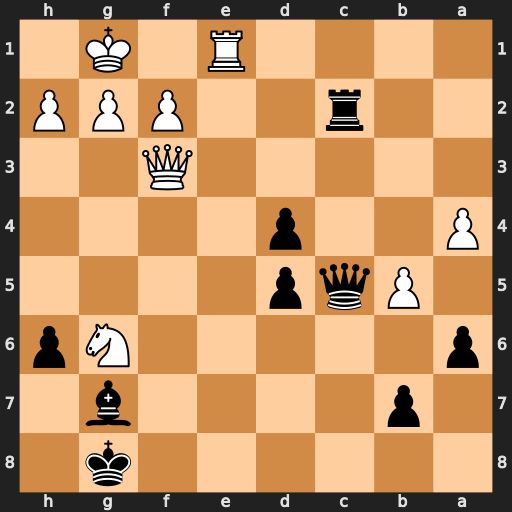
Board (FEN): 6k1/1p4b1/p5Np/1Pqp4/P2p4/5Q2/2r2PPP/4R1K1
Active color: b
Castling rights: -
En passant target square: -
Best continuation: Rc1 Rf1 Rxf1+